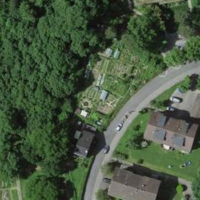
EUNIS habitat code: 53
Species observed at this site:
Allium ursinum